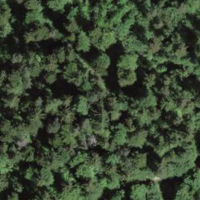
EUNIS habitat code: 43
Species observed at this site:
Pararge aegeria